Field crop: tomato
Growth stage: 1
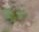
Species: solanum